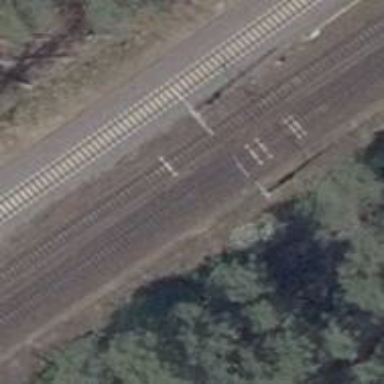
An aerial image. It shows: Railway signal.